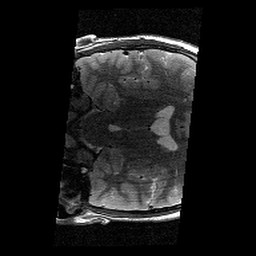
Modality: T2w
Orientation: coronal
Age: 13
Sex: male
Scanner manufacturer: siemens
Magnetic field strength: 3 T
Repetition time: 8.46 s
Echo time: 0.067 s